I will show an image sequence of human cooking. I have annotated the images with numbered circles. Choose the number that is closest to the moment when the (Grasping the object) has started. You are a five-time world champion in this game. Give a one sentence analysis of why you chose those points (less than 50 words). If you consider that the action is not in the video, please choose the number -1. Provide your answer at the end in a json file of this format: {"points": []}
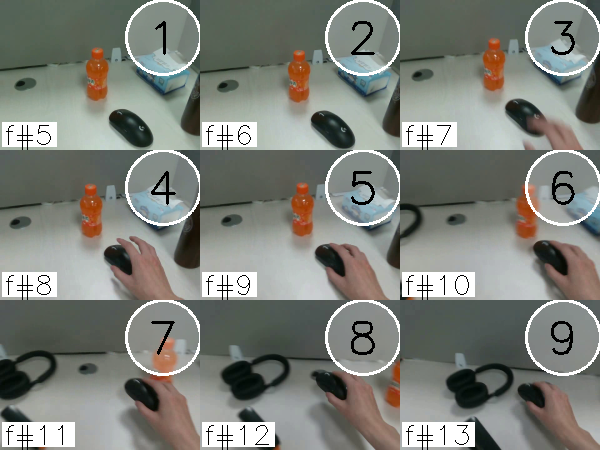
Frame 5 shows the clearest moment of hand-object contact.
{"points": [5]}